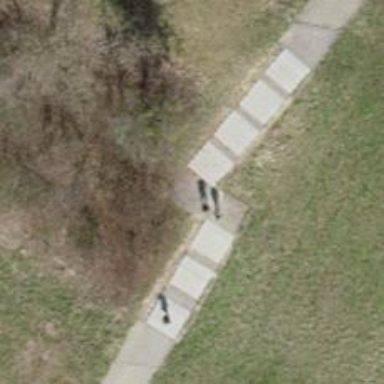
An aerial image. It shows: Set of steps on the road.